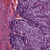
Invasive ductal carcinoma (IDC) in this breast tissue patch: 1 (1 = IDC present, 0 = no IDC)